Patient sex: F
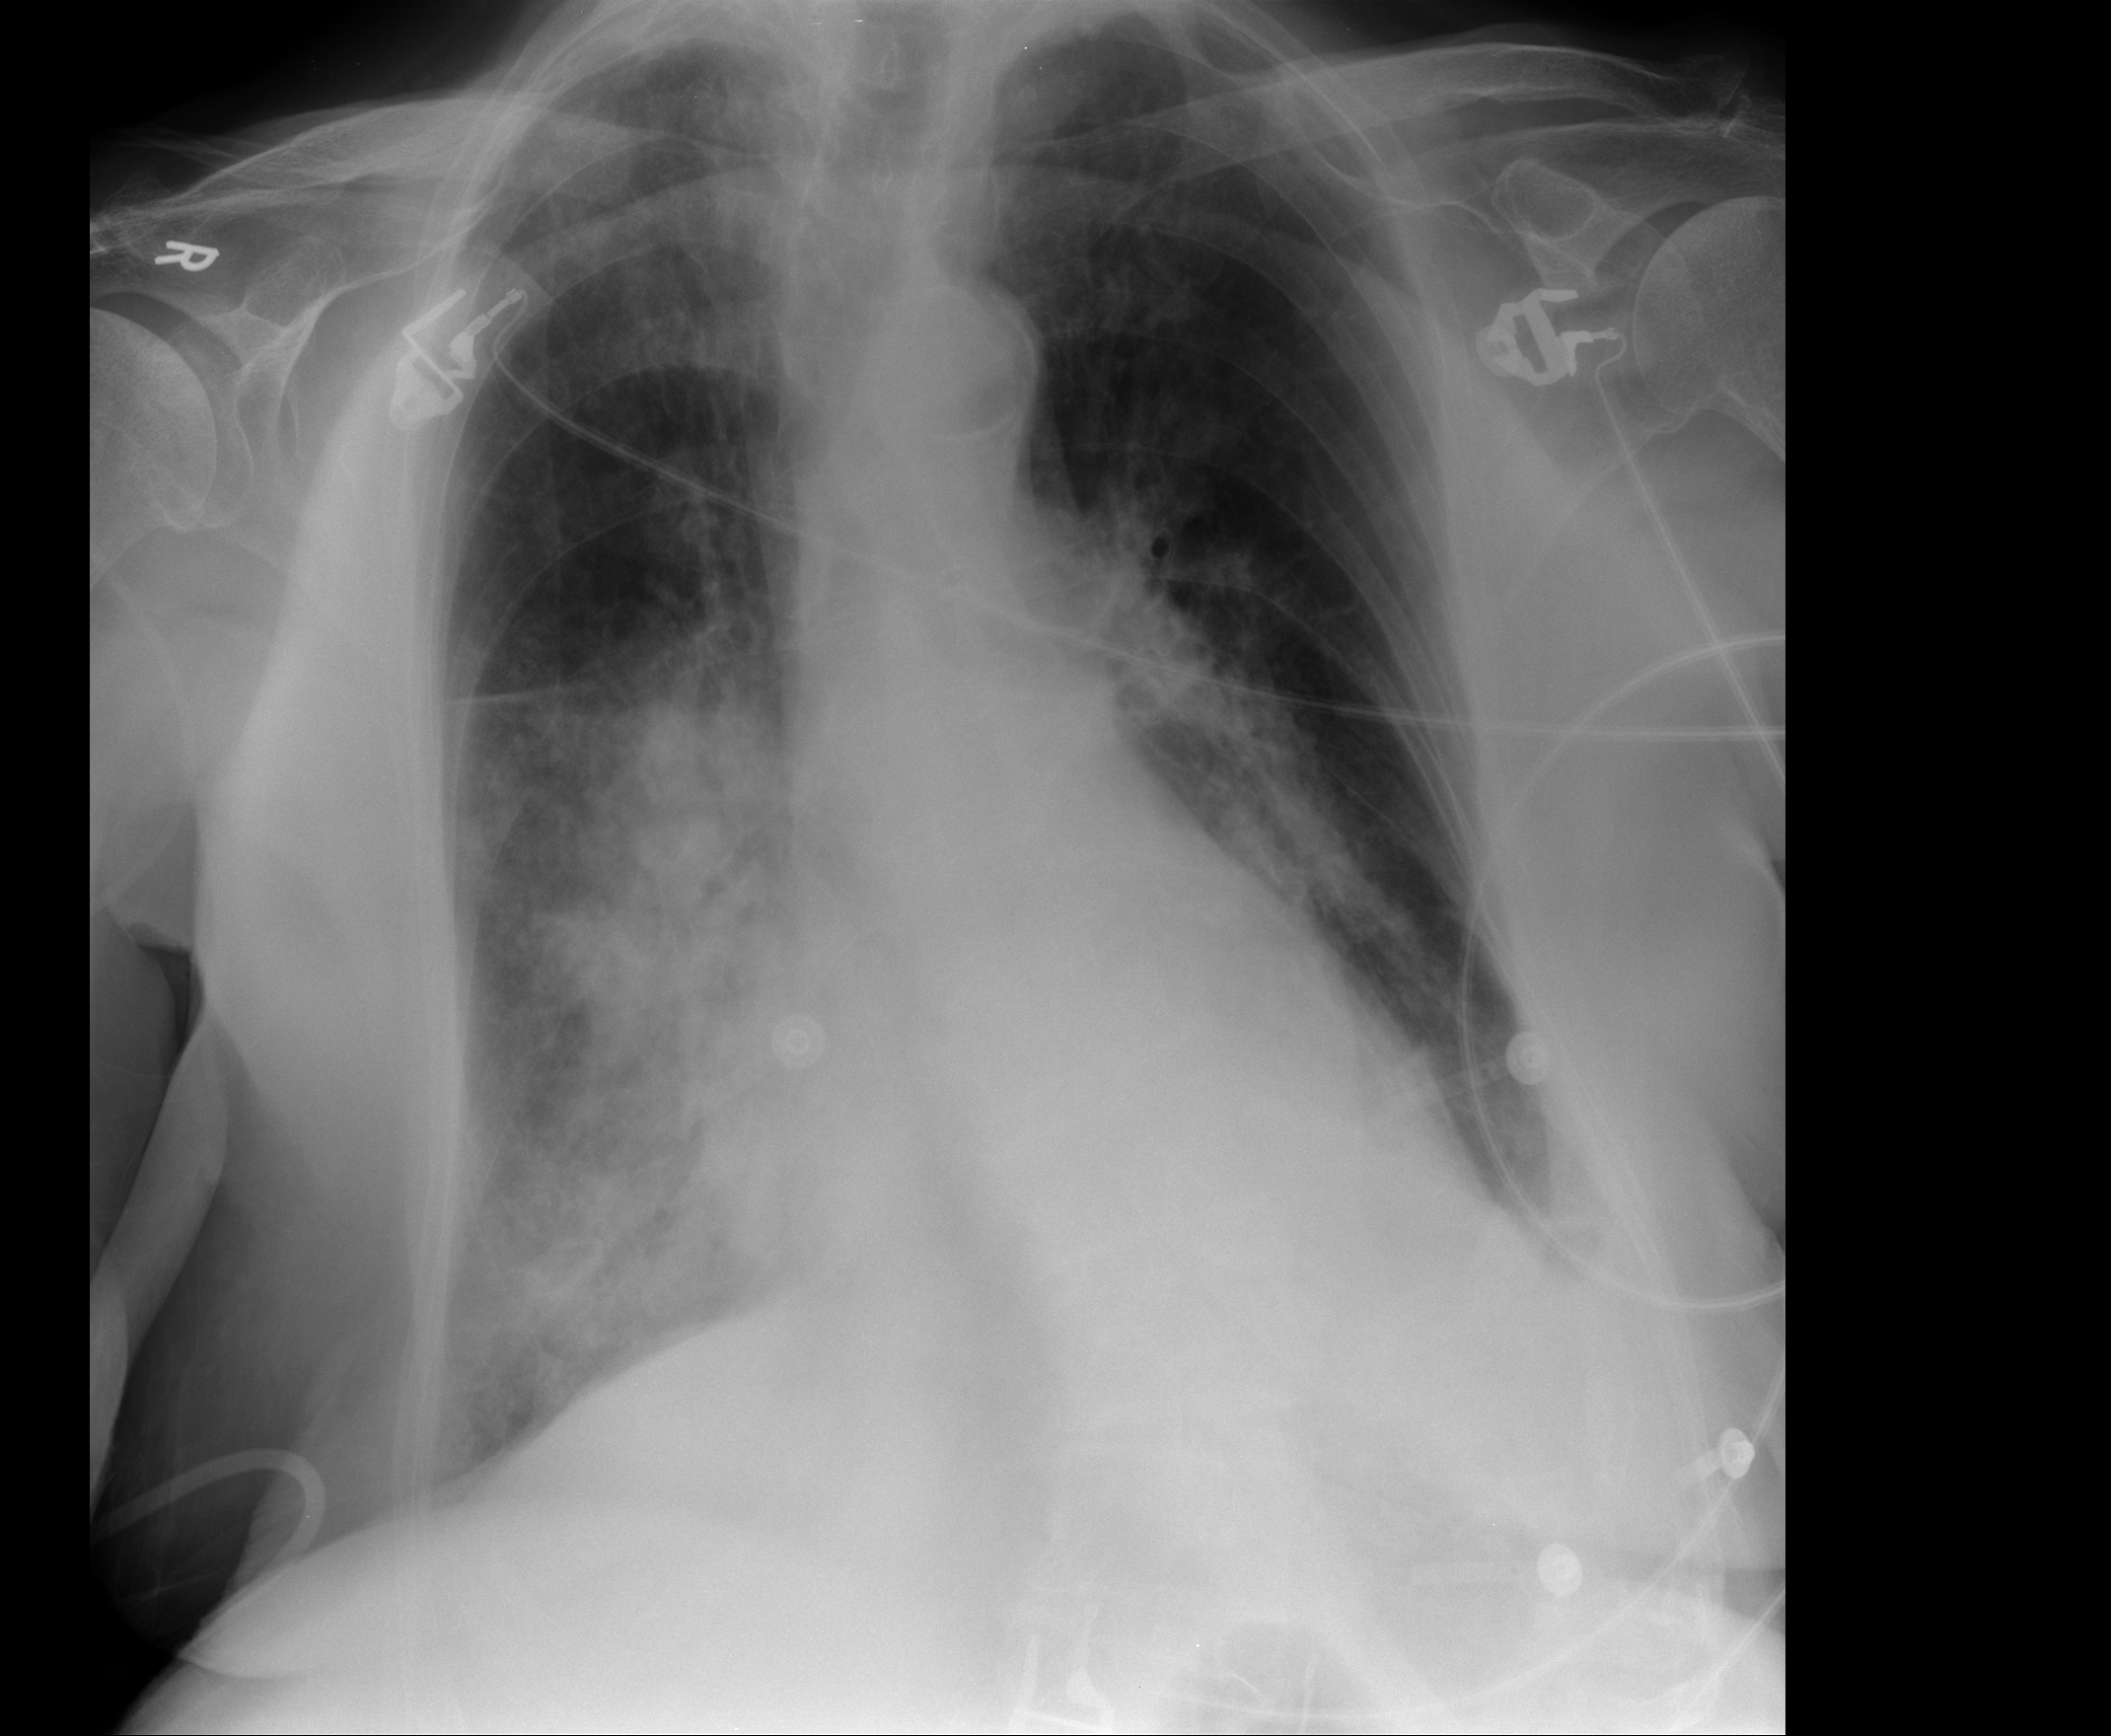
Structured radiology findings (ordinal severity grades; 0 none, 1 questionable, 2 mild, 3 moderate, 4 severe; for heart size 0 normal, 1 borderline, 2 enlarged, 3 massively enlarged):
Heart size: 2
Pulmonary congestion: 0
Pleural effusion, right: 0
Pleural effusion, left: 2
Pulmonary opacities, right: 3
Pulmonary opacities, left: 0
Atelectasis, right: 0
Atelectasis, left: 2